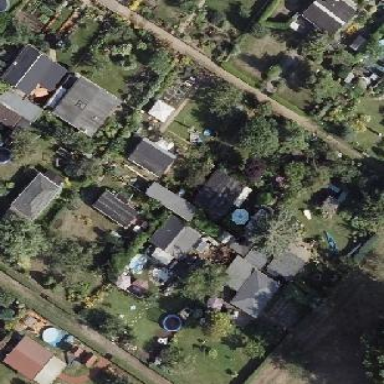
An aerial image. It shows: Plot in the allotments.